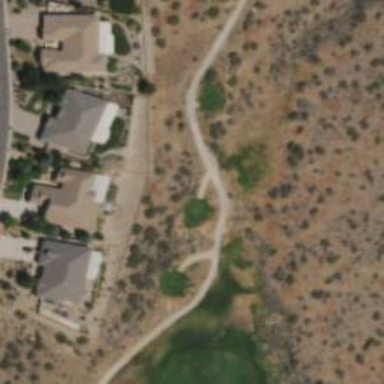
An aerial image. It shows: Service road used as golf cart path.